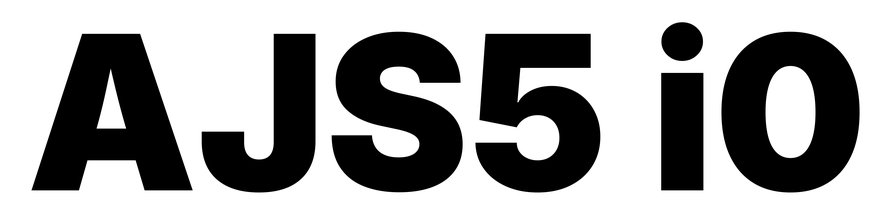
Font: Inter_Black